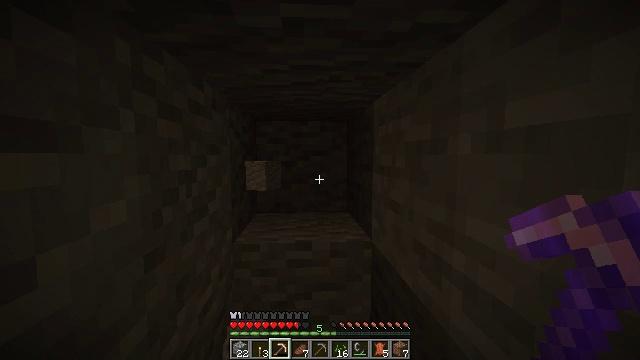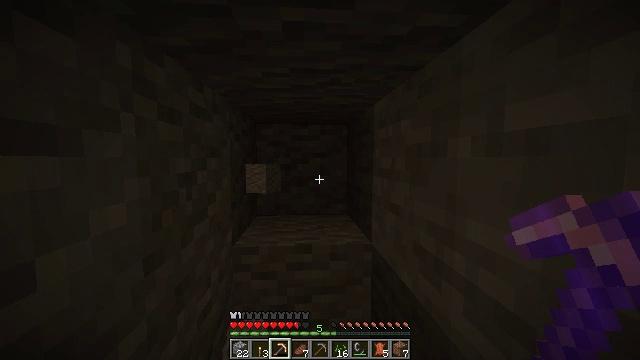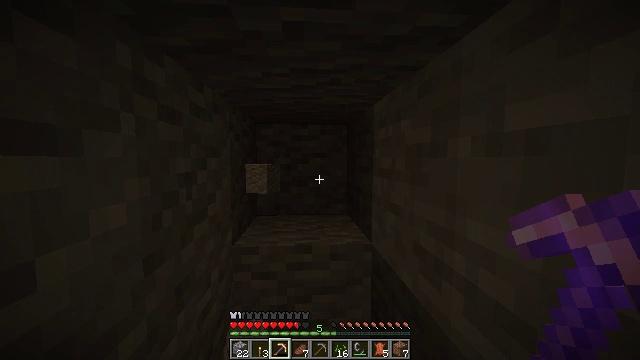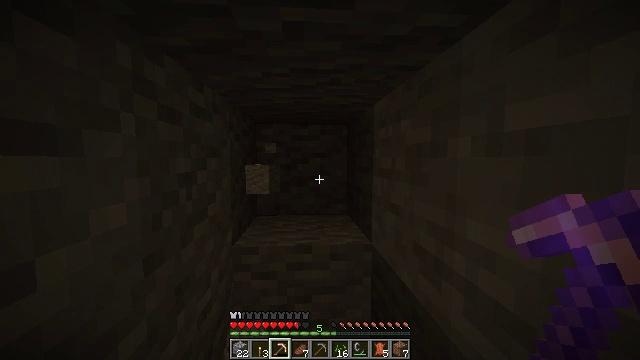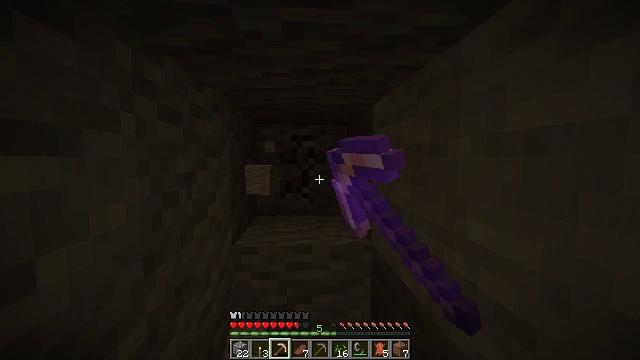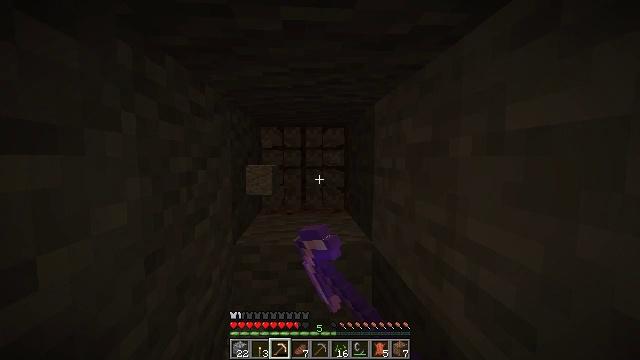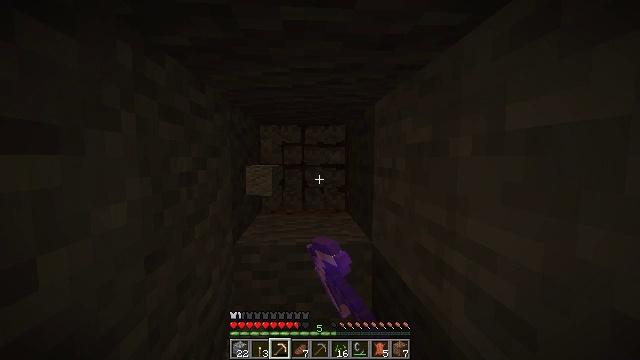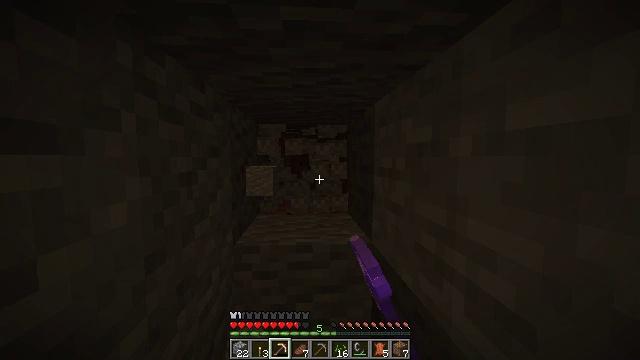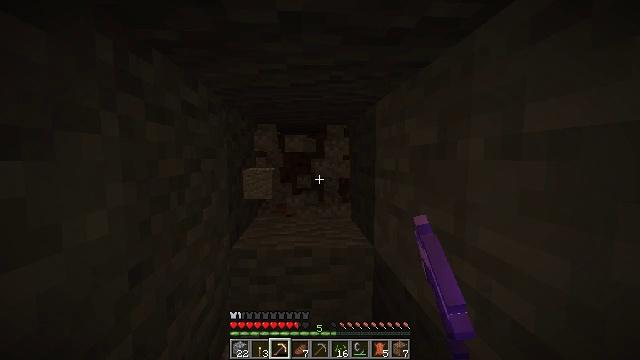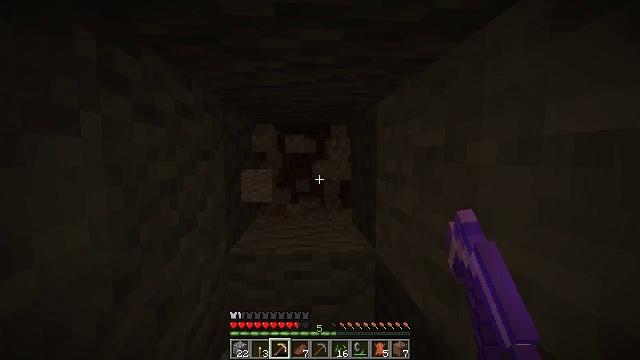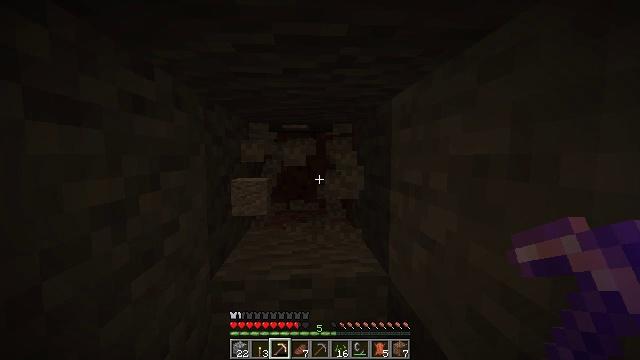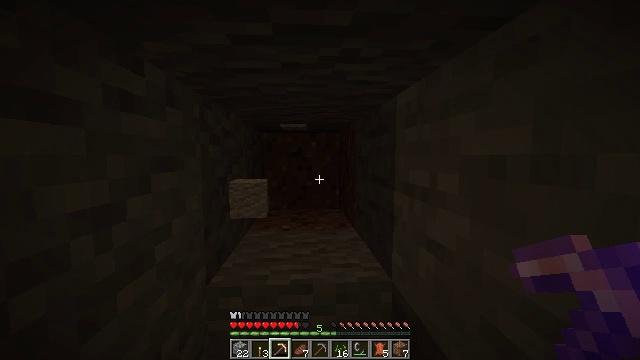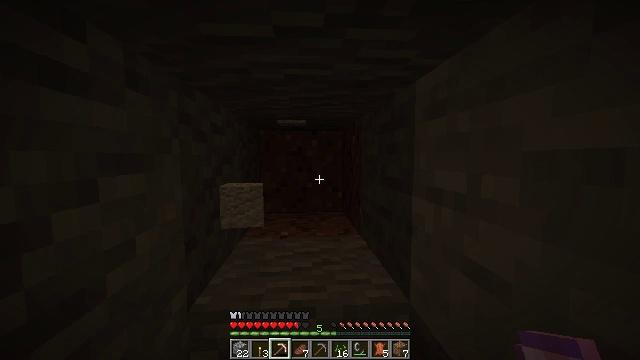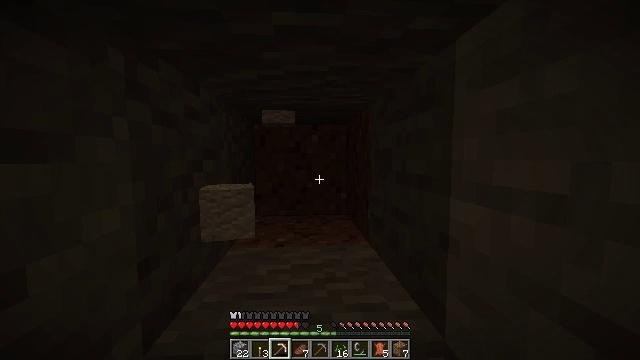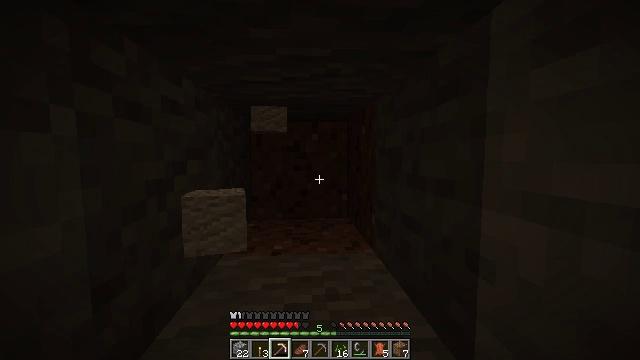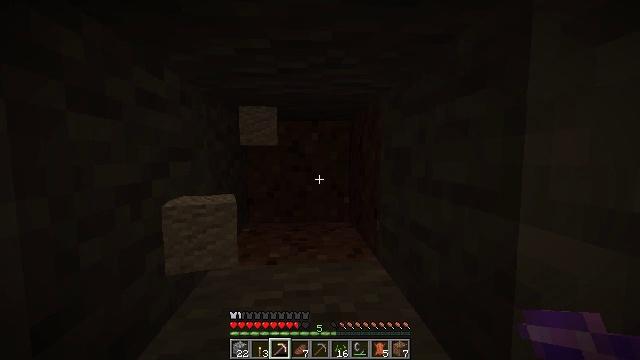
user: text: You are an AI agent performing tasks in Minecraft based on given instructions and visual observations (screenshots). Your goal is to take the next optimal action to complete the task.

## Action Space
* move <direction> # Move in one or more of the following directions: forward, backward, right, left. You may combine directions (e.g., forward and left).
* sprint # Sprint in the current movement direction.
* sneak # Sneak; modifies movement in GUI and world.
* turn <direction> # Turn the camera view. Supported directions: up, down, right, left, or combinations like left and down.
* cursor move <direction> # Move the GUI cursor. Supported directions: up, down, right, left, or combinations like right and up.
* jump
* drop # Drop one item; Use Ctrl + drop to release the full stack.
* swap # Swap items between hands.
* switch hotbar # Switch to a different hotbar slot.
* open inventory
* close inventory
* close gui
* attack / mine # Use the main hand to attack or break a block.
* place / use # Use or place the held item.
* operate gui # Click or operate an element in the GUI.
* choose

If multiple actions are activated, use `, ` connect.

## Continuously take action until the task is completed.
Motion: motion action
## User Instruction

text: Gather andesite blocks.
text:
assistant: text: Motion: no_op
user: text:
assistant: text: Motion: no_op
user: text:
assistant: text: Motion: attack / mine
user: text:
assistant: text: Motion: attack / mine
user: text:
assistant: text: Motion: attack / mine
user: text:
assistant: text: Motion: no_op
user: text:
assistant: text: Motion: no_op
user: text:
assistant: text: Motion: move forward
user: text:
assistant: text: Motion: move forward
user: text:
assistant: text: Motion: move forward
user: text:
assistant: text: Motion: move forward
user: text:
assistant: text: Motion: move forward
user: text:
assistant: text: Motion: move forward
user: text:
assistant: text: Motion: move forward
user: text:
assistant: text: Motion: no_op
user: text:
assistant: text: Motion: no_op
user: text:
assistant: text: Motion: no_op
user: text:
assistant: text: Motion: no_op
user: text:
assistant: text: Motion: no_op
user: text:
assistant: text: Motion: attack / mine
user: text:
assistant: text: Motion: attack / mine
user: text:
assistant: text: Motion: attack / mine
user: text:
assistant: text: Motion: no_op
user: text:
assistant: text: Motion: no_op
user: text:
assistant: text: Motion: no_op
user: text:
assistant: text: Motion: no_op
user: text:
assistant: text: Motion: no_op
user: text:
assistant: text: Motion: no_op
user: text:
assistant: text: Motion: no_op
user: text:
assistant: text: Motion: turn down